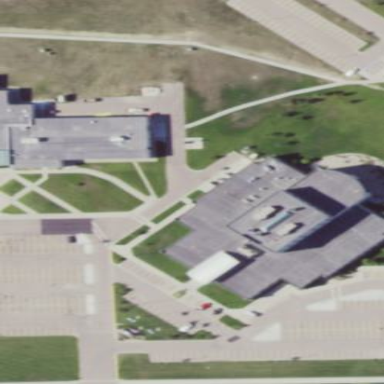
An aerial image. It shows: College building.